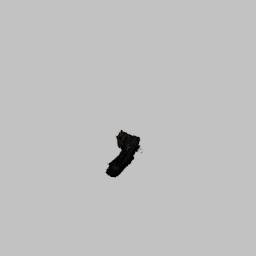
Label: nature